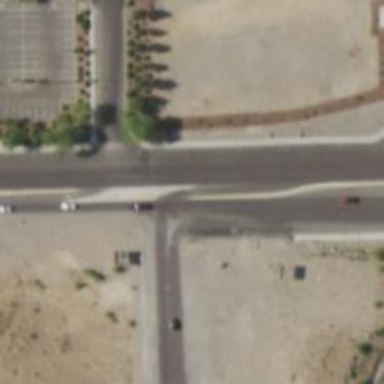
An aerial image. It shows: Secondary link road with asphalt surface.